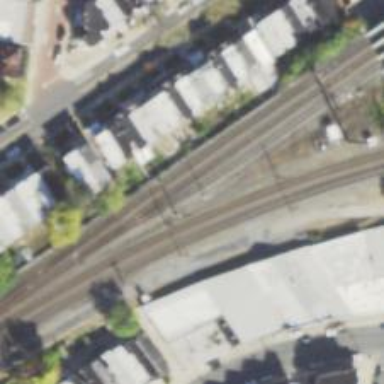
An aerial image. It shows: Railway siding with rails.